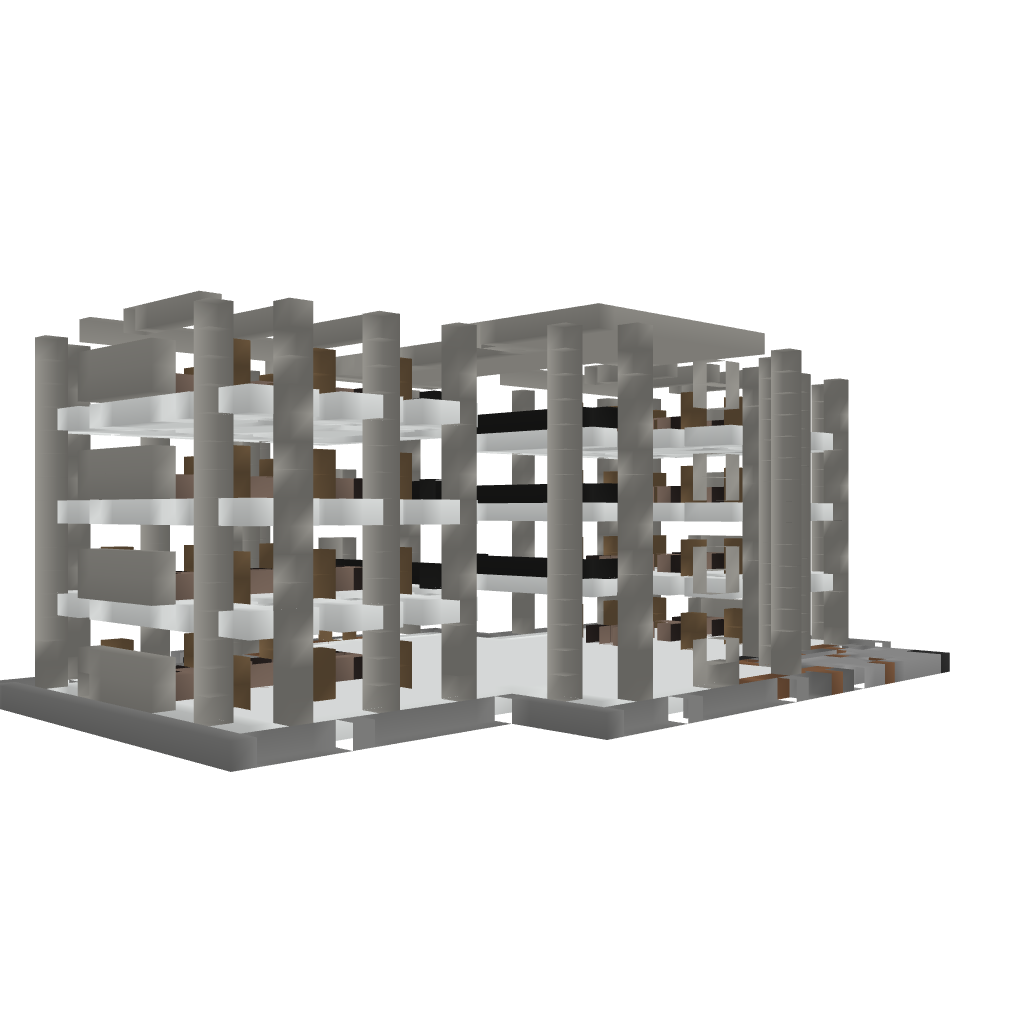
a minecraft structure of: Modern Hotel